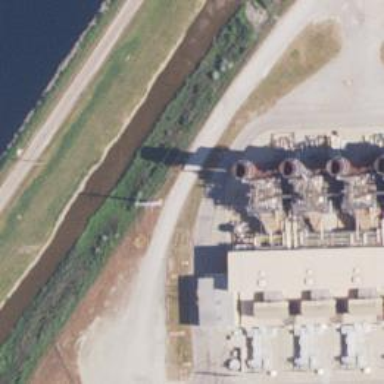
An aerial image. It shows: Towering power structure.